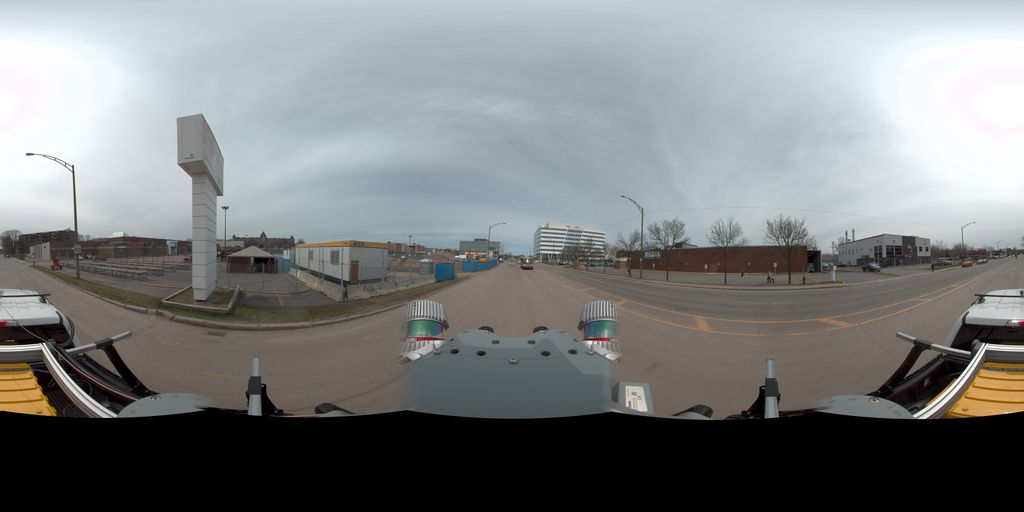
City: quebec_city